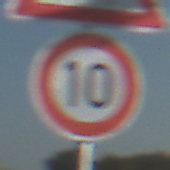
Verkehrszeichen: Geschwindigkeit10
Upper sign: SeitenwindVonRechts
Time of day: MorningAfternoon
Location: Outdoor (Nature)
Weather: Clear
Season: NotSpecified
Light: Natural